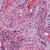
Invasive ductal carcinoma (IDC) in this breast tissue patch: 1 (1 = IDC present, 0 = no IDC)